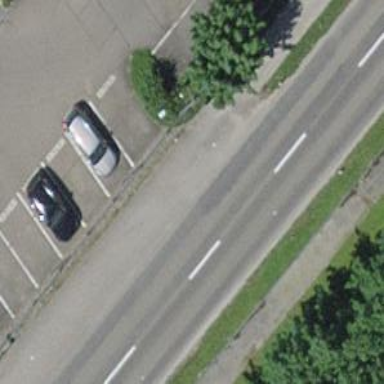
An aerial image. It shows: Public transport stop position.